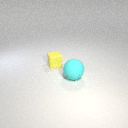
large cyan rubber sphere in front of small yellow rubber cube